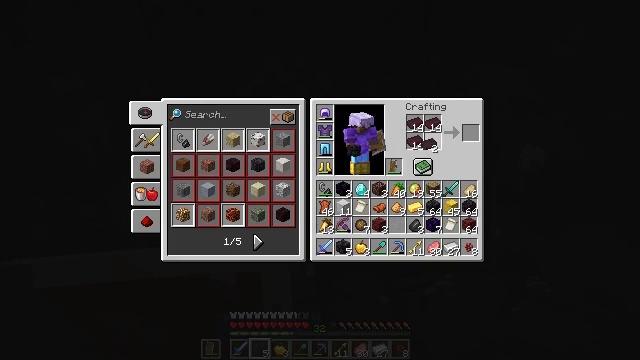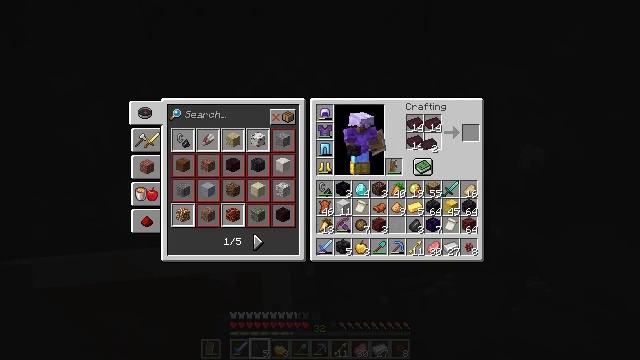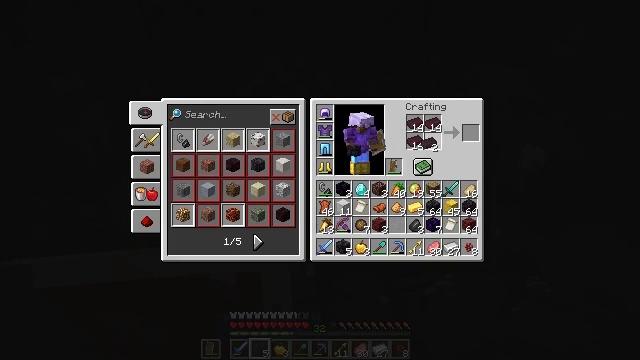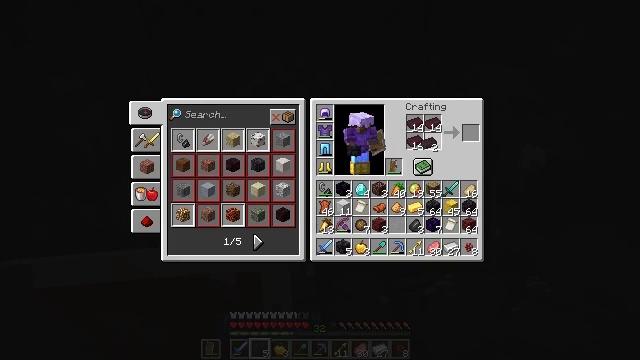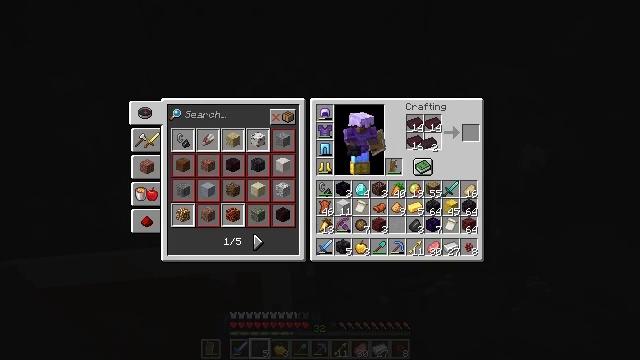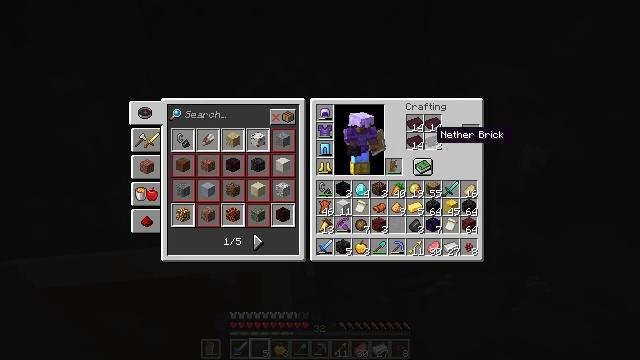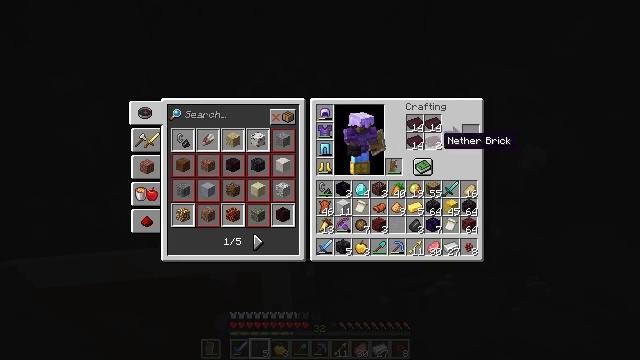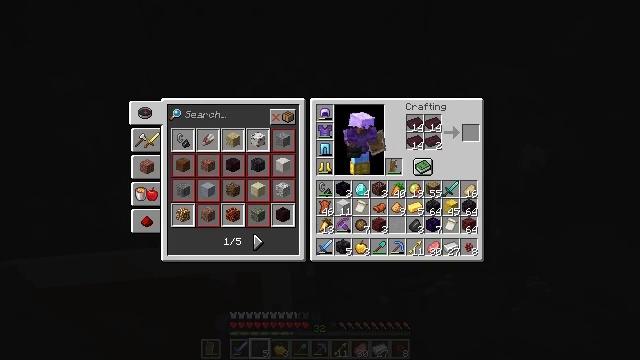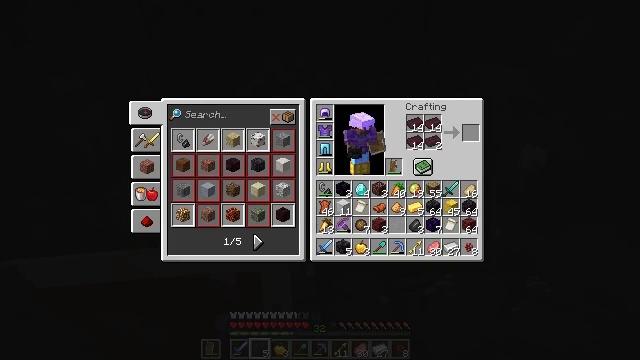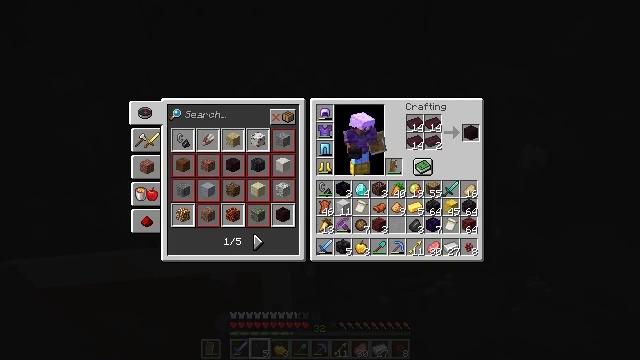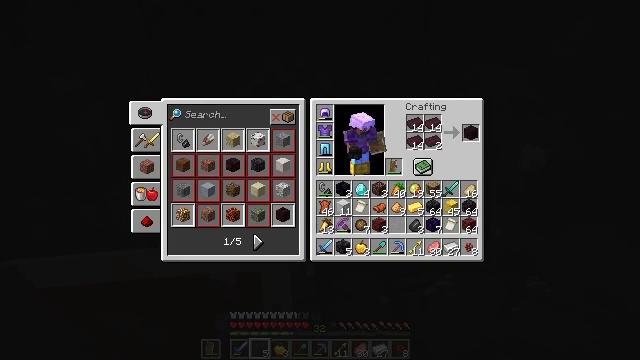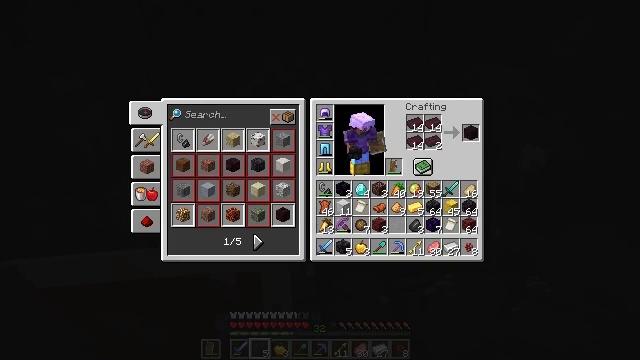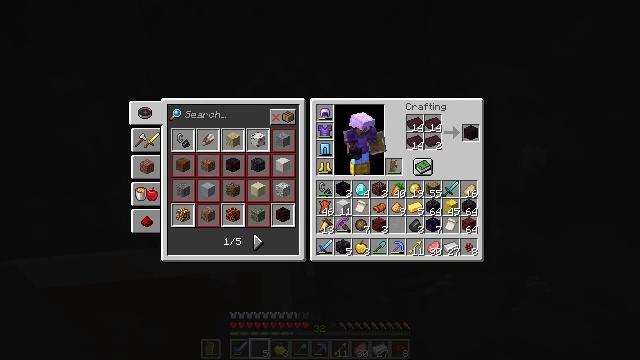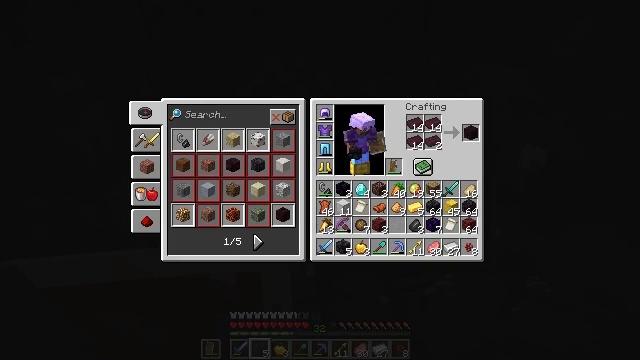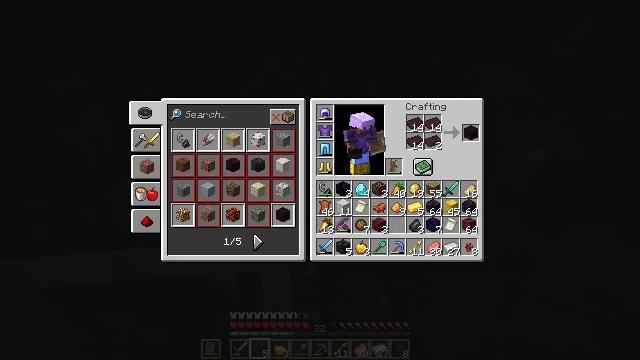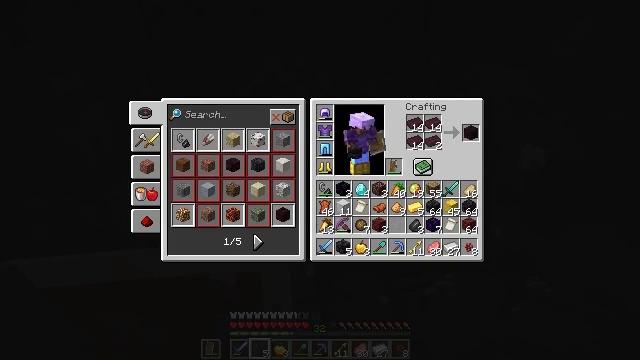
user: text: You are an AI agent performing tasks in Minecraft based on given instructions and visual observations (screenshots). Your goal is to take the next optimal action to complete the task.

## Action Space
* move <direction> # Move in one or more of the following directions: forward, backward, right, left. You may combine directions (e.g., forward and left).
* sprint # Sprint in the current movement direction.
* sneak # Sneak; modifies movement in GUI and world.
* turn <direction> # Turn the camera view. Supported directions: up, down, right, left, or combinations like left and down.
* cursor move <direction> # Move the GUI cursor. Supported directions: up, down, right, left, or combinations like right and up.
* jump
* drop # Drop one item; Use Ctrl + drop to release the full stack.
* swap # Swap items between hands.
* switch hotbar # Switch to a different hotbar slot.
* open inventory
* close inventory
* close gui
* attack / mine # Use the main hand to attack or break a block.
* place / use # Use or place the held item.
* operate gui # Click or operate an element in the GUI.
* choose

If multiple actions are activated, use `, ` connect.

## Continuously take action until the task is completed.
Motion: motion action
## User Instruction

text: Interact with the furnace to obtain nether bricks.
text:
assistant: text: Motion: no_op
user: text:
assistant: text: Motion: no_op
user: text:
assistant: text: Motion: operate gui
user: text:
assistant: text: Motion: operate gui
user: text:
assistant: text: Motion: no_op
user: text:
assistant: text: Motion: no_op
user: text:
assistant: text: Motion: cursor move right and down
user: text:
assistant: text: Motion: cursor move right
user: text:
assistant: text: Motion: no_op
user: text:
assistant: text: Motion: no_op
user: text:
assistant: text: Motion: no_op
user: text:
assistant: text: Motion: no_op
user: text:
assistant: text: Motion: no_op
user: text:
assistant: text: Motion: no_op
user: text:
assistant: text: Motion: no_op
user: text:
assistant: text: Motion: cursor move left
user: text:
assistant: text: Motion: no_op
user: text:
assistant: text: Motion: no_op
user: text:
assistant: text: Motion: cursor move right and up
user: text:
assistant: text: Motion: cursor move right
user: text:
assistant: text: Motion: no_op
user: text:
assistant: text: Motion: sneak, cursor move right
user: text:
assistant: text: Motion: sneak
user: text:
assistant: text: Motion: sneak
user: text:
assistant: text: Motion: sneak, operate gui
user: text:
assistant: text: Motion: sneak, operate gui
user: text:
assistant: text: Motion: sneak
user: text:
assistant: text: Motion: sneak, cursor move left
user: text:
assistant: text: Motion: sneak, cursor move left and down
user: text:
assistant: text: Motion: sneak, cursor move left